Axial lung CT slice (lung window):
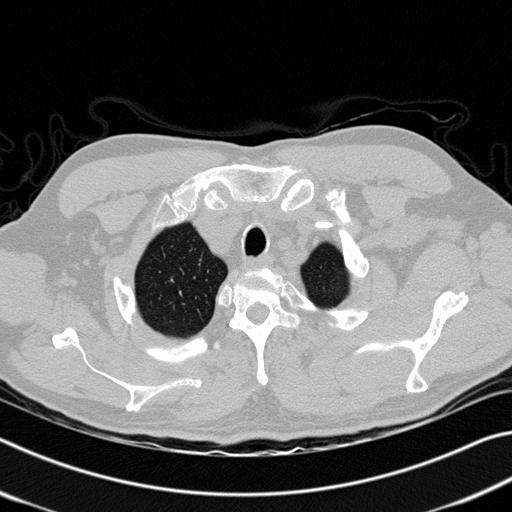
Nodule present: no